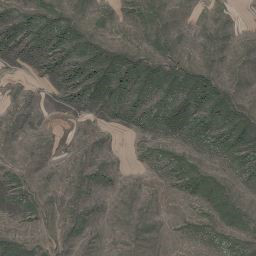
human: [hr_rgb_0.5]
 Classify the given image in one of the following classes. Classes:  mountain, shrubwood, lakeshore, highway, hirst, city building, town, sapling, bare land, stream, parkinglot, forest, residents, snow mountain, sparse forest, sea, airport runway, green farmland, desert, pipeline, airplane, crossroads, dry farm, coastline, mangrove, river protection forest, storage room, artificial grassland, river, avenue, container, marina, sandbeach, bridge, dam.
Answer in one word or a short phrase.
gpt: mountain